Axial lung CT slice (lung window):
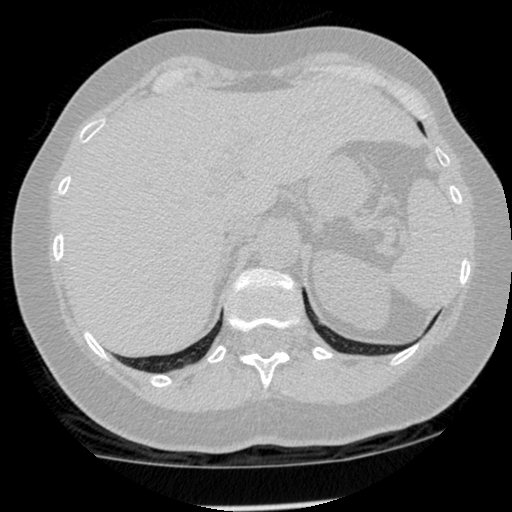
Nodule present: no